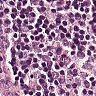
Metastatic tissue present: yes